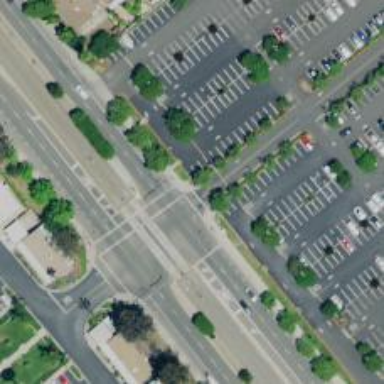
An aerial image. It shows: Solid stop line on the road marking.